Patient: sex F, age 63
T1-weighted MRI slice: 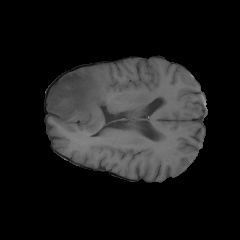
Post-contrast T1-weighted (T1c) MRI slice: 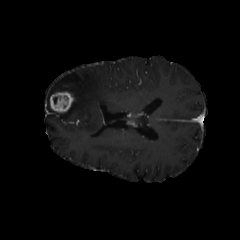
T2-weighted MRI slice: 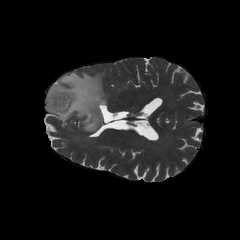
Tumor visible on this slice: yes
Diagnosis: Glioblastoma, IDH-wildtype
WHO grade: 4